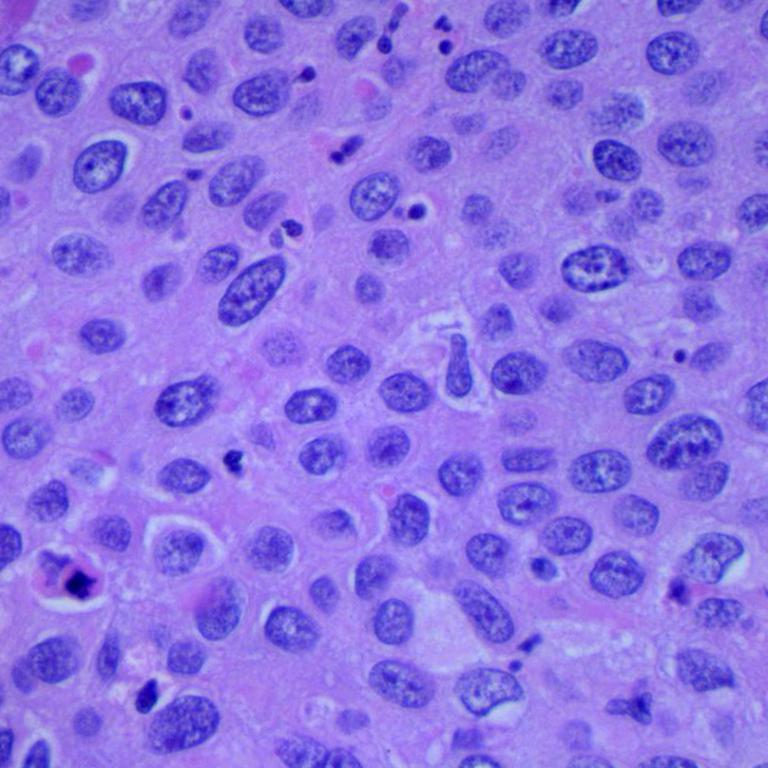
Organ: lung
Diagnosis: squamous carcinomas